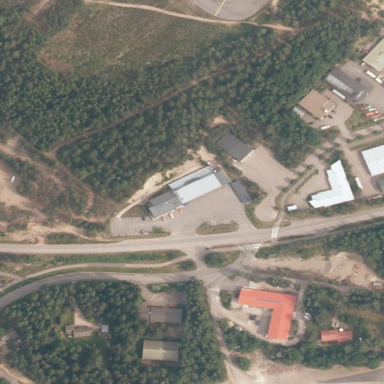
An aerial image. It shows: Fire station.